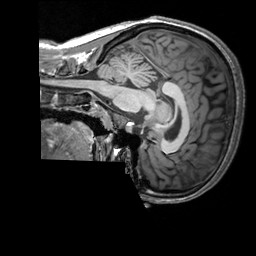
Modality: T1w
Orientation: sagittal
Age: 24
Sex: female
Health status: healthy
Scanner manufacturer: siemens
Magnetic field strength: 3 T
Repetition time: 2.3 s
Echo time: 0.00303 s